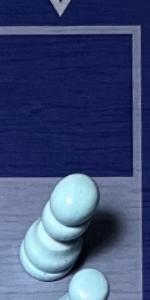
Label: Pawn_White